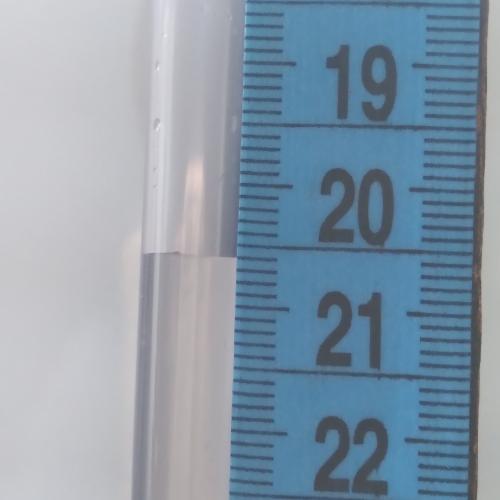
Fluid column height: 20.6 cm